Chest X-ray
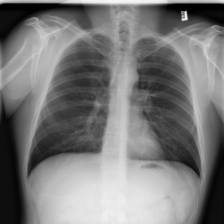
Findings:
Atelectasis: negative
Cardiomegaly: negative
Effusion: negative
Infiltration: negative
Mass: negative
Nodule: negative
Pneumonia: negative
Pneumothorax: negative
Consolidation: negative
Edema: negative
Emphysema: negative
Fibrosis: negative
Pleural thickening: negative
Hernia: negative